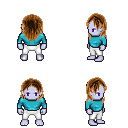
a pixel art fantasy rpg character, male body template, dark elf, purple skin, teal long-sleeve shirt, white pants, brown long hairstyle, four views (front, back, left, right), 2x2 character sprite sheet, small pixel art, hard edges, no anti-aliasing